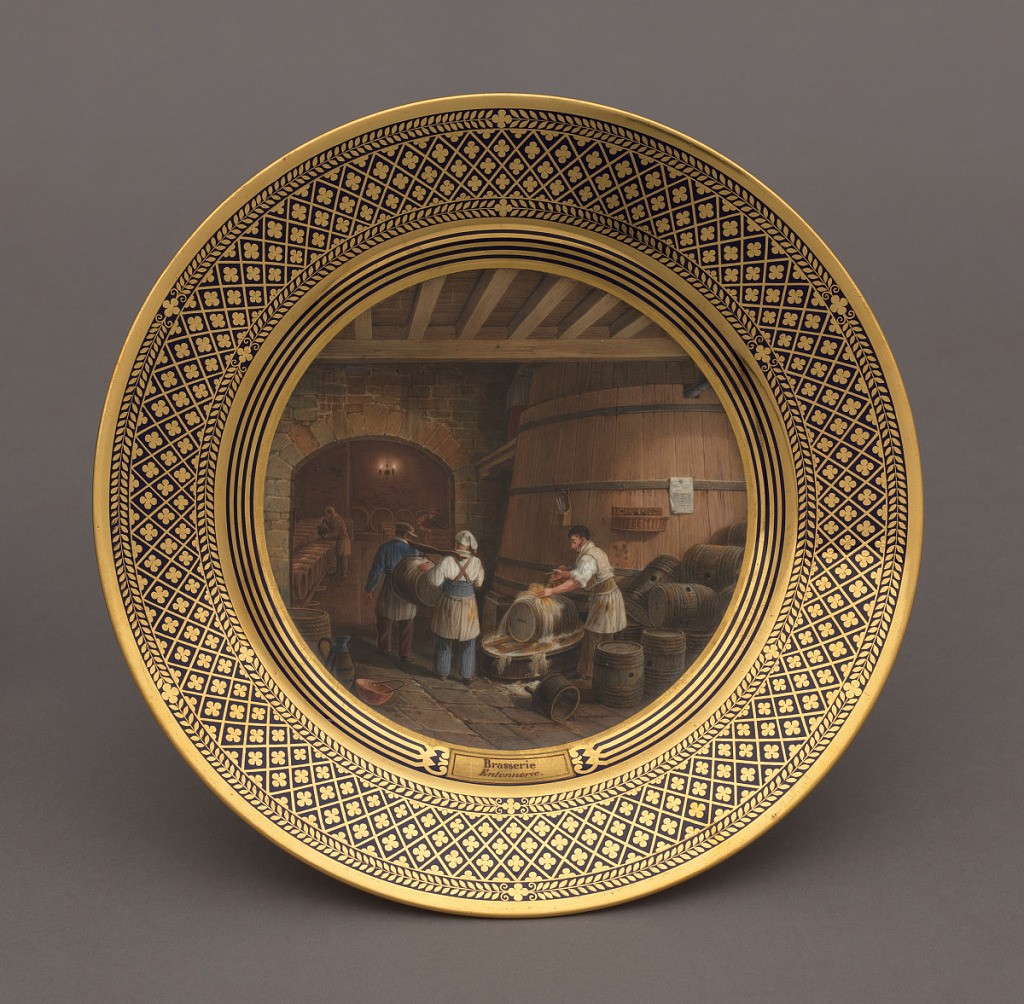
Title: Plate, from the Industrial Arts Dessert Service (Assiette Platte, Service des Arts Industriels)
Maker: Sèvres Porcelain Manufactory, French, established 1756
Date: ca. 1821–1827
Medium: hard paste porcelain, vitreous enamel, gold
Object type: plate
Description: Circular plate. In center, a polychromed scene of barrel washing, "Brasserie" above "Entonnerie." beneath, gilt rim with deep blue diaper pattern.